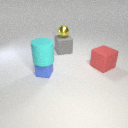
small blue rubber cube to the left of large red rubber cube